RGB frame:
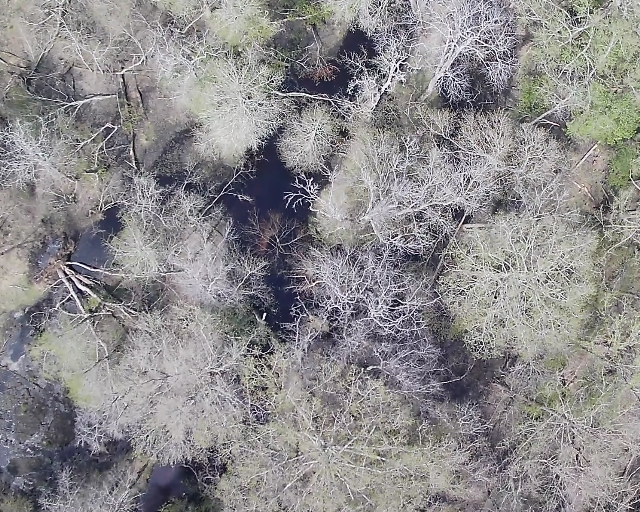
Thermal frame:
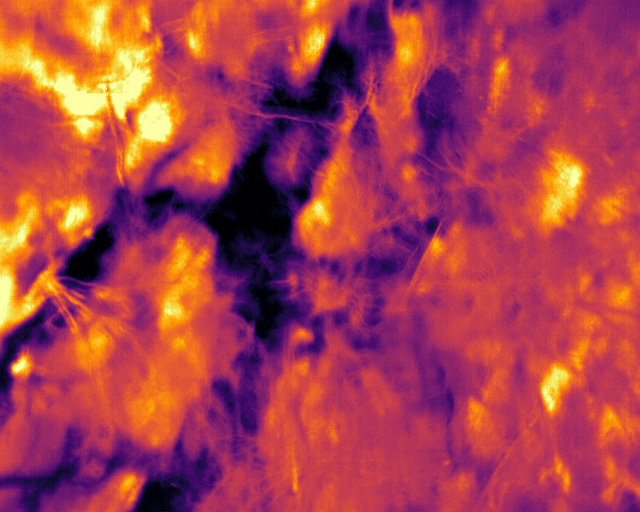
Captured: 2026-02-26 03:45:55
Pixels at or above 80 °C: 0 (fraction of frame: 0)